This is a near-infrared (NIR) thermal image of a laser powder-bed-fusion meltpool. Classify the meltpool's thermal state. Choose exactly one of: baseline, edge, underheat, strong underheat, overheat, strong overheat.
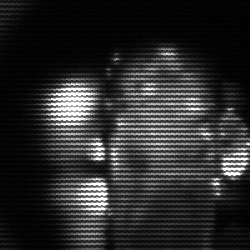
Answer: strong underheat